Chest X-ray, AP view. Patient: 30 years old, sex M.
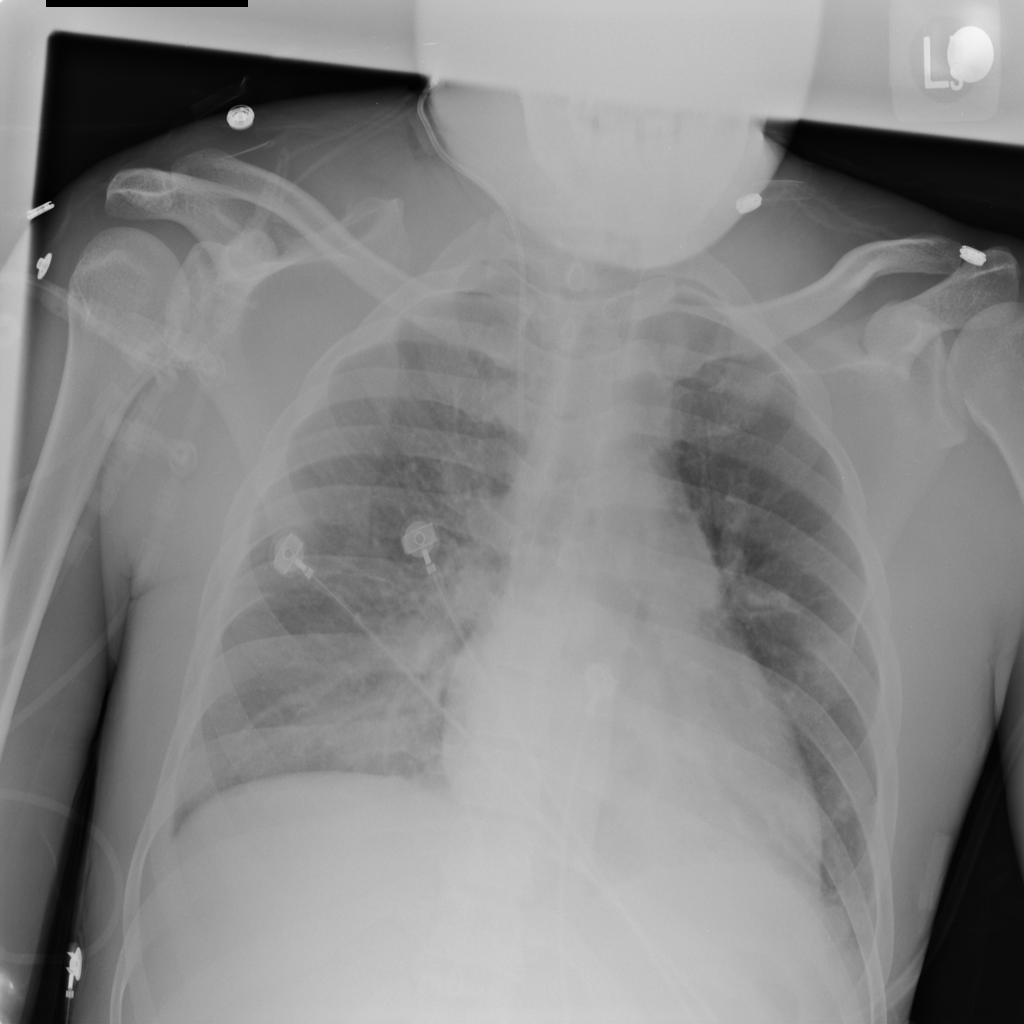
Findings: No Finding